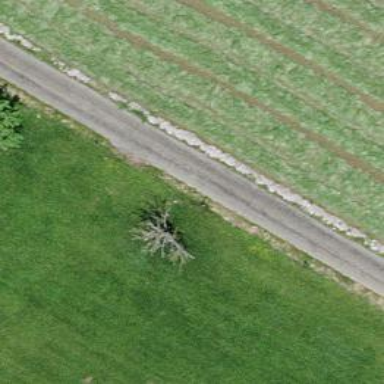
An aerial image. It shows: Row of trees in natural setting.